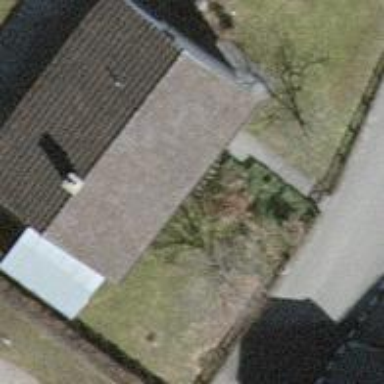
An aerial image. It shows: Simple house.